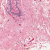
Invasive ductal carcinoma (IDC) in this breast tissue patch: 0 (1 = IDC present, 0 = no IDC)